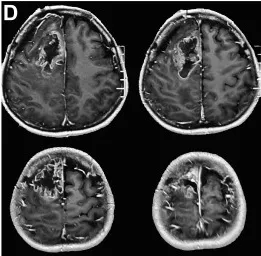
Cranial CT and MRI images before tumor resection. (B, C). Axial and sagittal cranial CT images showed that the drainage tube was in the cyst, avoiding the solid component of the tumor after right frontal sac puncture.
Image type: radiology (mri)